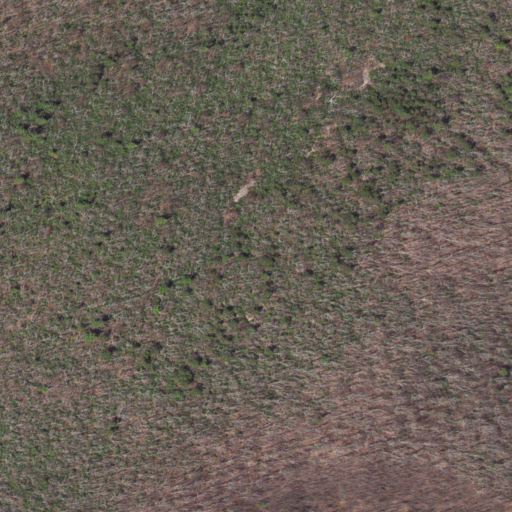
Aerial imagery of mountain in Virginia named Little Brushy Mountain containing mixed forest and deciduous forest